Question: I am having an issue on displaying buttons (Previous (@id/ib1) ,Next (@id/ib2)) on same position for different devices.
The Buttons are slightly below device(Motorola Droid Razr 4.1.2 Api level 16).
XML is as Follows
'''
<?xml version="1.0" encoding="utf-8"?>
<RelativeLayout xmlns:android="http://schemas.android.com/apk/res/android"
android:id="@+id/firstLay"
android:layout_width="match_parent"
android:layout_height="match_parent"
android:layout_gravity="center"
android:background="@drawable/bckgrd"
android:gravity="center">
<LinearLayout
android:id="@+id/layalif"
android:layout_width="match_parent"
android:layout_height="match_parent"
android:orientation="vertical"
android:weightSum="10">
<LinearLayout
android:id="@+id/layalif1"
android:layout_width="match_parent"
android:layout_height="match_parent"
android:layout_weight="3.2"
android:orientation="vertical">
<ImageView
android:id="@+id/ivalif1"
android:layout_width="match_parent"
android:layout_height="match_parent"
android:layout_marginLeft="40dp"
android:layout_marginRight="40dp"
android:src="@drawable/alifmadstatic" />
</LinearLayout>
<LinearLayout
android:id="@+id/layalif2"
android:layout_width="match_parent"
android:layout_height="match_parent"
android:layout_weight="2.3">
<ImageView
android:id="@+id/ivalif2"
android:layout_width="match_parent"
android:layout_height="match_parent"
android:layerType="none"
android:scaleType="fitXY"
android:src="@drawable/backgroundmove" />
</LinearLayout>
<LinearLayout
android:id="@+id/layadd"
android:layout_width="match_parent"
android:layout_height="match_parent"
android:layout_weight="4.5">
</LinearLayout>
</LinearLayout>
<pro.photex.com.testpoint.drawalifmadaa
xmlns:android="http://schemas.android.com/apk/res/android"
android:layout_width="match_parent"
android:layout_height="match_parent"
android:layerType="software"
android:layout_alignParentRight="true"
android:layout_alignParentEnd="true" />
<ImageButton
android:layout_width="64dp"
android:layout_height="48dp"
android:scaleType="centerInside"
android:id="@+id/ib1"
android:layout_marginLeft="0dp"
android:src="@drawable/previews"
android:onClick="btnpreviousclick"
android:background="@color/Transparent"
android:layout_marginBottom="70dp"
android:layout_alignParentBottom="true"
android:layout_alignParentLeft="true"
android:layout_alignParentStart="true" />
<ImageButton
android:layout_width="64dp"
android:layout_height="48dp"
android:scaleType="centerInside"
android:id="@+id/ib2"
android:src="@drawable/next"
android:background="@color/Transparent"
android:onClick="btnnxtonclick"
android:layout_alignTop="@+id/ib1"
android:layout_alignParentRight="true"
android:layout_alignParentEnd="true" />
</RelativeLayout>
'''
Here's the output image Api level 16 (screen density 1.5):
[
Here's the output image Api level 21 (screen density 1.5):
<URL>
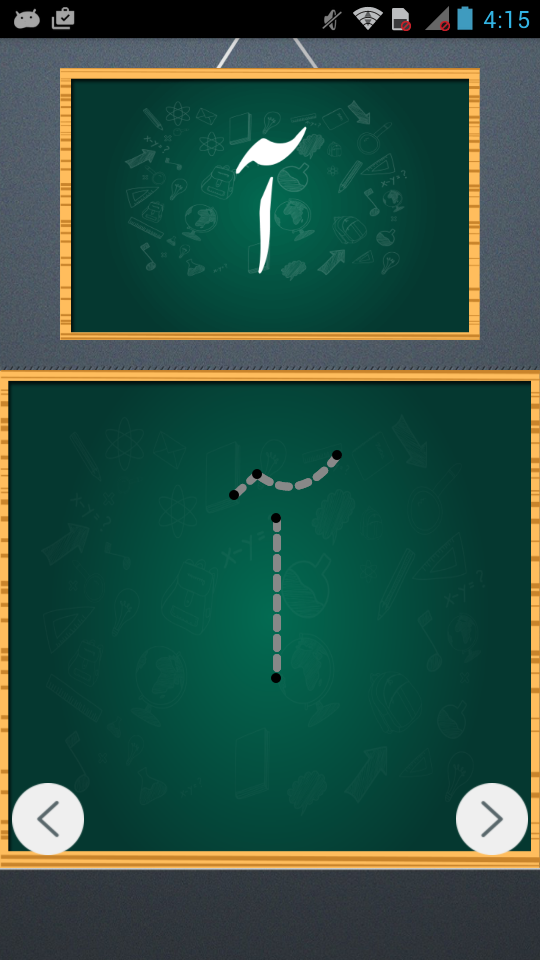
Answer: add
'android:layout_alignBottom="@+id/layalif"' in your both ImageButton
and remove
'''
android:layout_marginBottom="70dp"
'''